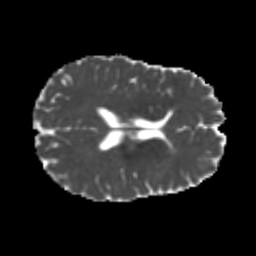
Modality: MD
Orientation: axial
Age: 22
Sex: male
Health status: healthy
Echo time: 0.074 s